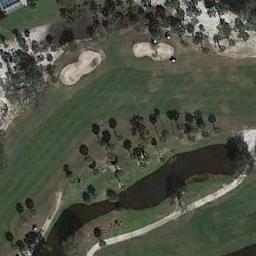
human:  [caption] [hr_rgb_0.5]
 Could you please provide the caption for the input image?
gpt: The golf course has a lake, Some fairways, A road, Barrier trees and two sandpits and some barrier trees are on both sides of the fairways .

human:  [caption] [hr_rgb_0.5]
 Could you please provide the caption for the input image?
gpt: There are several bunkers and lakes and a few paths and many trees on a large green lawn on the golf course .

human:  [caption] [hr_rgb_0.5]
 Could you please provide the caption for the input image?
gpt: Many trees are near the golf course .

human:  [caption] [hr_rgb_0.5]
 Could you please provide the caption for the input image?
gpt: There are five bunkers in this area, Two winding paths and a small river .

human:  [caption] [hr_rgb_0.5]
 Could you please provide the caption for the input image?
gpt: There are some trees beside a lake on the golf course .